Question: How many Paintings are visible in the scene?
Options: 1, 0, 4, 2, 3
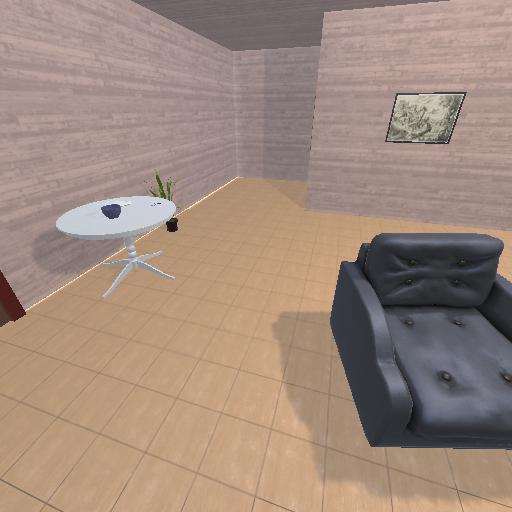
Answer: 1